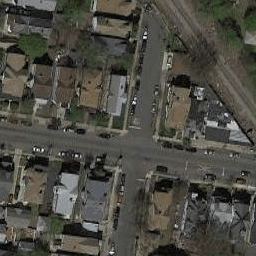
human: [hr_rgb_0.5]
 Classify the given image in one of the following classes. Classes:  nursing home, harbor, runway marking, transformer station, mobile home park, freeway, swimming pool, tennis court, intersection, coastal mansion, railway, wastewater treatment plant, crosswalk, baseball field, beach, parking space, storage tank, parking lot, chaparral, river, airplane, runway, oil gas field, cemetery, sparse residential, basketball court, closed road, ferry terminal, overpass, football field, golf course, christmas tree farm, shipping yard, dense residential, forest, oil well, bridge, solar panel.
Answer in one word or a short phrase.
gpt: intersection